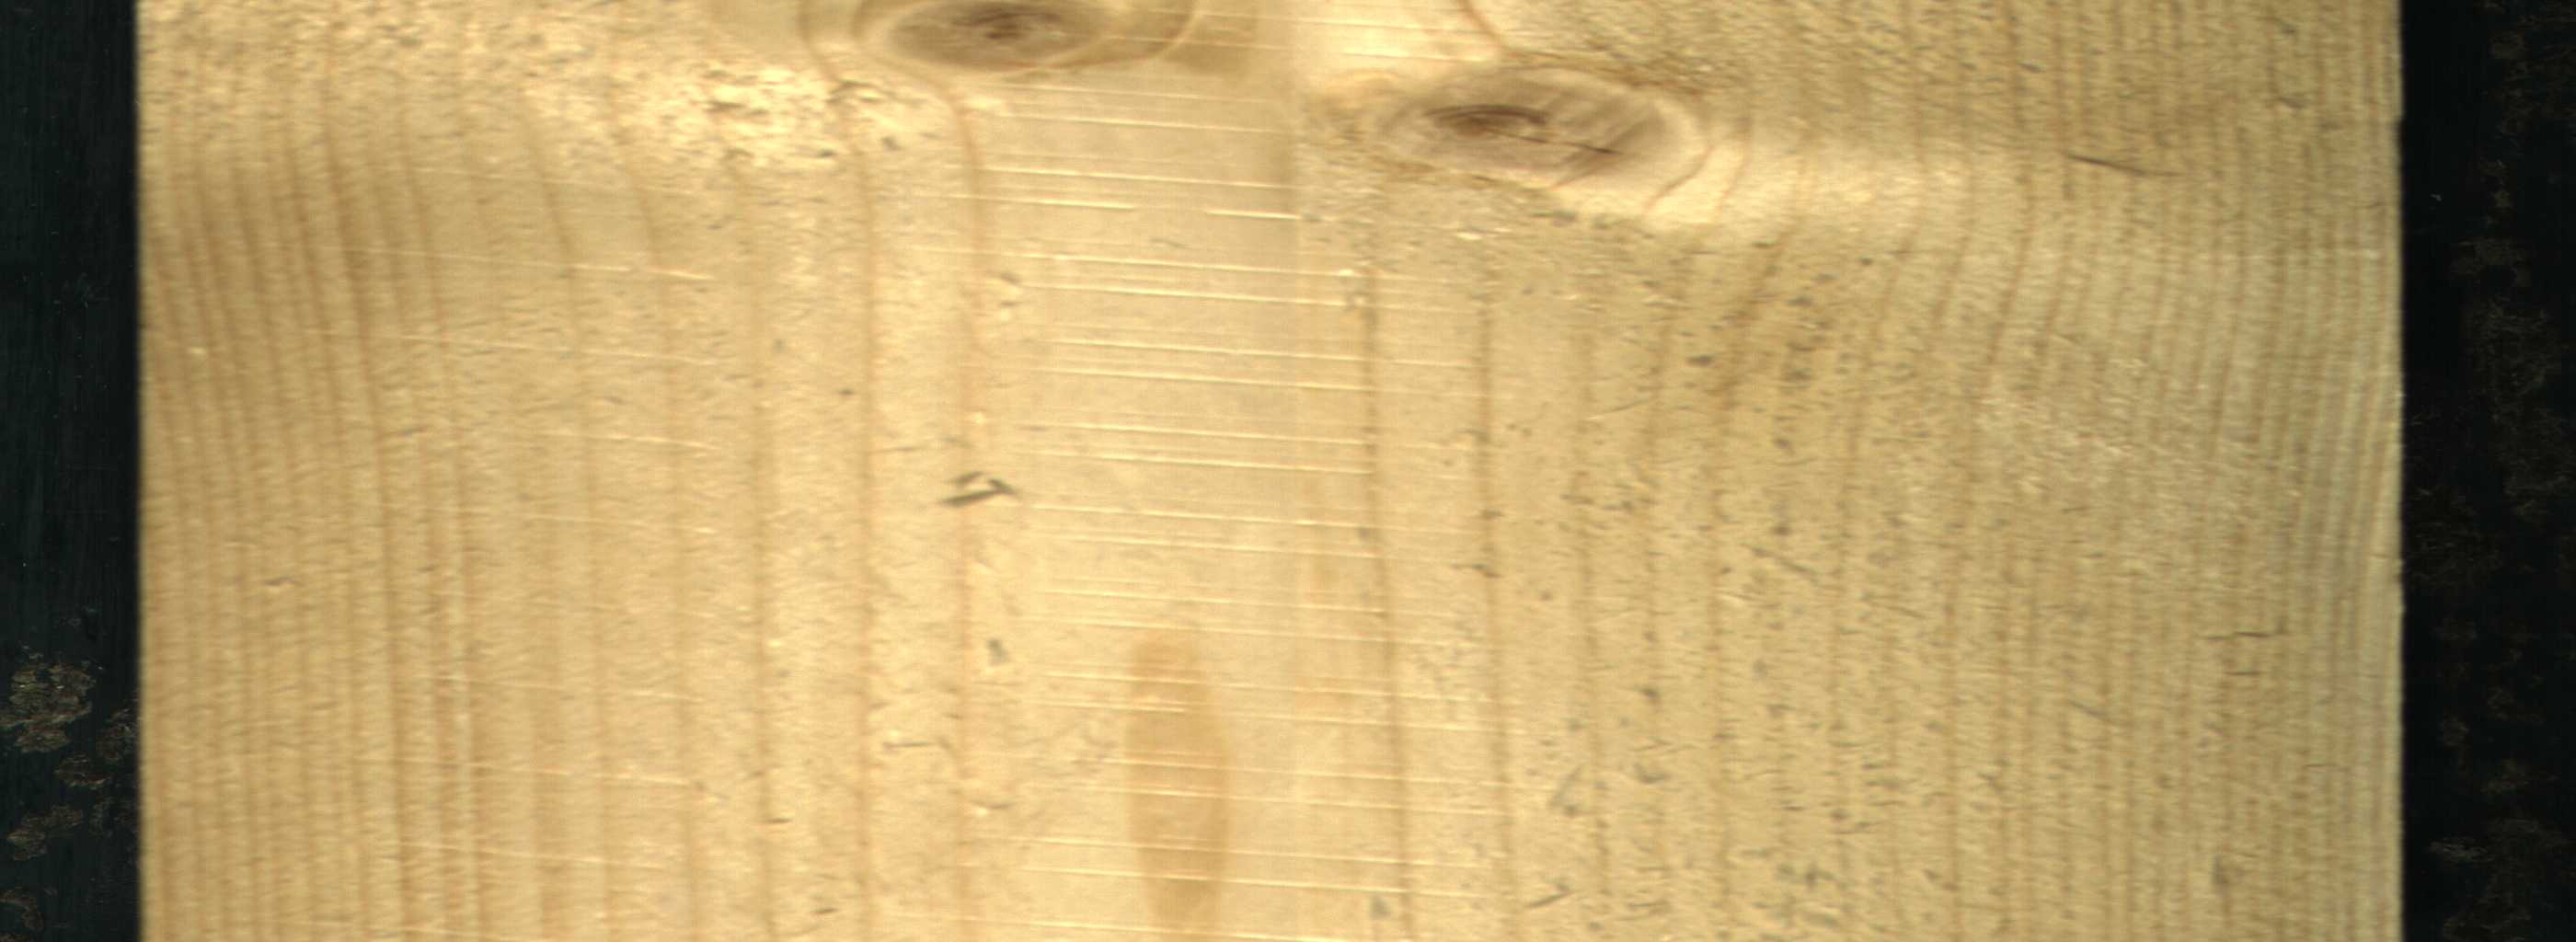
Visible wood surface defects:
Live_Knot
Live_Knot